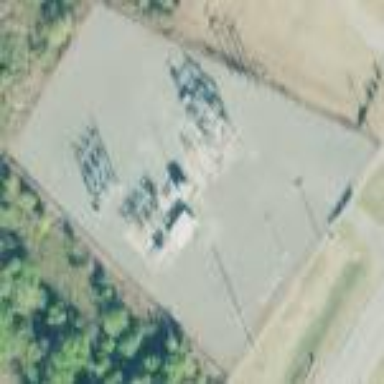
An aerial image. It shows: Distribution level power substation enclosed by fence.